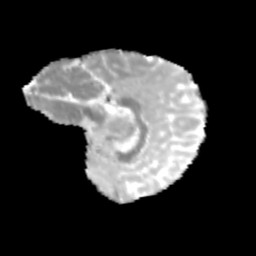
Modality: MD
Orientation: sagittal
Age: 10
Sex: male
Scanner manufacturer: siemens
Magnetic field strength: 3 T
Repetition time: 3.8 s
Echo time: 0.07 s